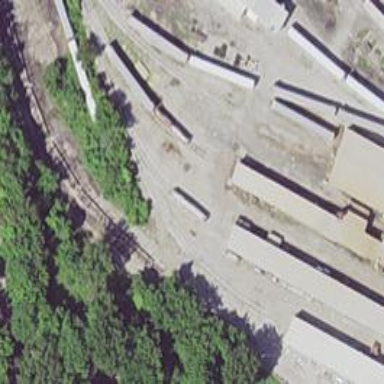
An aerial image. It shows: Rail spur service.